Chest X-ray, AP view. Patient: 40 years old, sex F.
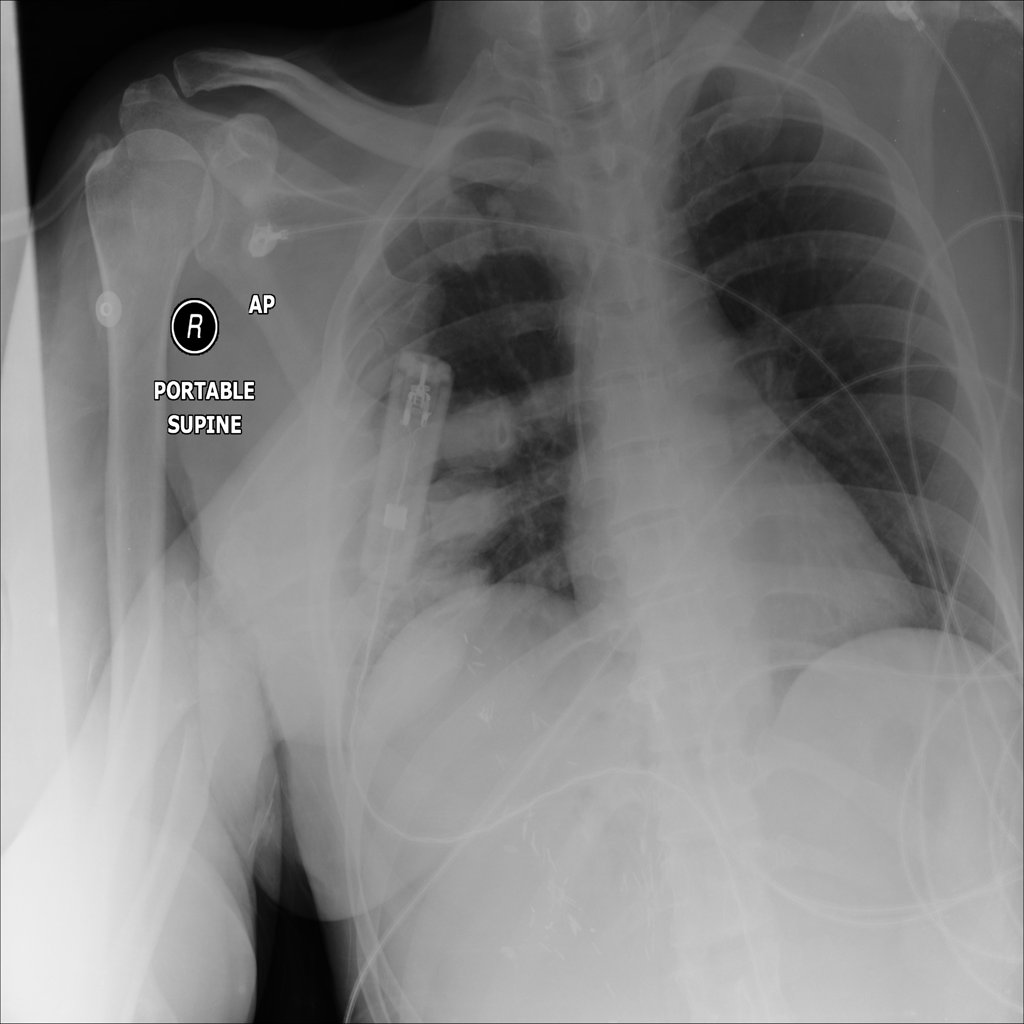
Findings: No Finding